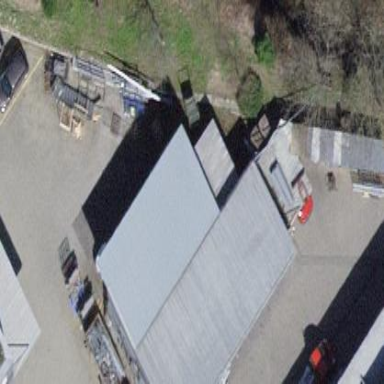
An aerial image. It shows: View of roof of building.